Question: I have created an SSIS package i took 'excel source' taking excel file but my problem is I need to take B7 value from excel file and insert it into database table please help because
B7 values is generated from expression : =MAX($B$32:C284)

hi I want to take value of 'date' i.e ''8/26/2011'' , and value of 'NAV' i.e ''93737452.52''
and want to insert into table i'm using ''excel source '' to take excel file made connection now Select ''Data access mode'' in ''Excel source editor'' as ''SQL command''
now what command I need to write to get ''date'' and ''NAV''value as I have pasted picture of excel file please let me know the further steps plese .
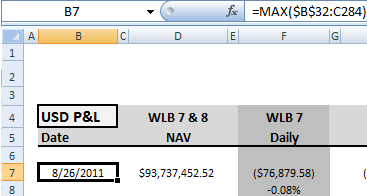
Answer: Since you only need 2 very specific cell values from the spreadsheet, I would suggest using a to get the values from just those cells instead of using an Excel Source. Excel Source is really made for getting a bunch of rows & columns that are laid out consistently, not for picking individual cells.
To do this, first drag a from the section of toolbox. When the select script component type dialog box appears, check the first option, "Source".

Next, edit this script component and pick from the leftmost column and add the 2 output columns that you will need and set the correct data type for each.

Then click the Script option, choose your language (I picked Visual Basic 2008 in this case) and then click the button.
When the IDE comes up, add a reference to 'Microsoft.Office.Interop.Excel' and add an Imports statement for this at the top of your script. Then in the 'CreateNewOutputRows' routine, get a reference to your workbook & worksheet and output the values from the specific cells that you want using the 'AddRow()' method. As you can see from the code below, I am getting the values directly from cells b7 & c7 and converting them to the proper type.

Save your script and exit the IDE and you can now use this script component as your source for your database insert:

The script will read just the 2 values you want from the cells you specify and provide them to the Data Flow Destination.
While this may look like a lot more work than just dropping an Excel Source in the Data Flow, it gives you much more flexibility and control.